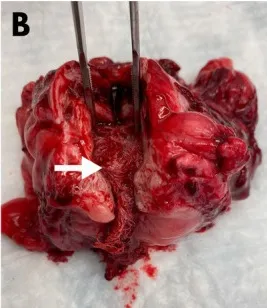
Alongside a urolith-laden surgical gauze removed from within the lumen of the urinary bladder. Of the dog described in Figure 1. (C) The additional gauze within the bladder lumen was retrieved from the neck of the bladder and is shown to have numerous uroliths (arrows) adhered to its surface.
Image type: medical_photograph (other_medical_photograph)